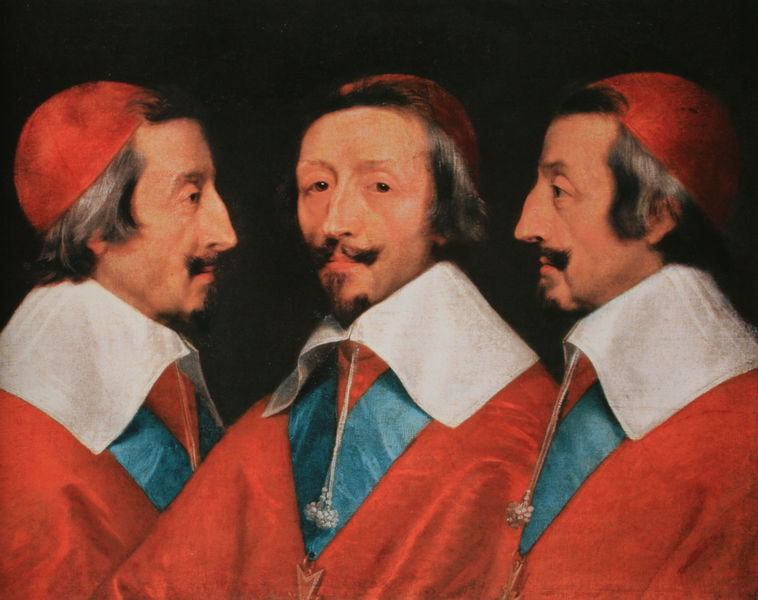
Titel: Dreifaches Porträt des Kardinals Richelieu
Künstler: Philippe de Champaigne
Standort: London
Institution: National Gallery
Schlagwörter: blau, gemälde, kopf, mann, weiß, grün, braun, frisur, grau, haar, hut, mund, männer, nase, profil, schmuck, schwarz, skizze, stirn, türkis, blick, rot, malerei, bart, gesichter, kappe, mütze, profile, schnurrbart, augen, band, gesicht, inkarnat, kragen, bild, bildnis, portrait, porträt, öl, kirche, haare, drei, augenbrauen, frontal, kinn, lippen, locken, ohren, rechts, schulter, kopfbedeckung, perspektive, studie, kette, bischof, papst, schnäuzer, ernst, pupillen, seitenansicht, quaste, kinnbart, umgang, kreuz, links, kardinal, entwurf, spitzbart, arrogant, pfarrer, doge, priester, heiliger, mitra, blickkontakt, kaplan, purpur, ornat, kardinäle, strähnen, tryptichon, ordensband, seitenansichten, rofil, kargen, blickwinkel, kirchenmann, dreifach, perspektiven, richelieu, höcker, kardinal richelieu, dreieransicht, haarhaare, seitenprofile, pileolus, pishopf, frontprotrait, hängelider, auftragsgemälde